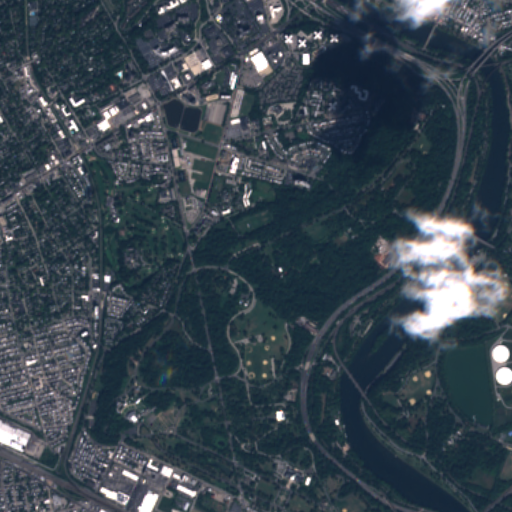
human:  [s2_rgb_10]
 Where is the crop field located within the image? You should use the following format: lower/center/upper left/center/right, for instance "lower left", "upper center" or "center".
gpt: The crop field is located in the center of the image.
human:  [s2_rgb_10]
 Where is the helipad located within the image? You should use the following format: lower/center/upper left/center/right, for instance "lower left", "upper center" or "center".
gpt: The helipad is located in the upper center of the image.
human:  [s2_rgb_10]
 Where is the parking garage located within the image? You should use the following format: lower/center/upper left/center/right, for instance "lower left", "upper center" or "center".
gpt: The parking garage is located in the upper left of the image.
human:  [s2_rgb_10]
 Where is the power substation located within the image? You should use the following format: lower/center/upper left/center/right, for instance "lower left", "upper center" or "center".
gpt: The power substation is located in the upper left of the image.
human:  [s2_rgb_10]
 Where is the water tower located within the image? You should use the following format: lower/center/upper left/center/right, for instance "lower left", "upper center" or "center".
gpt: The water tower is located in the upper center of the image.
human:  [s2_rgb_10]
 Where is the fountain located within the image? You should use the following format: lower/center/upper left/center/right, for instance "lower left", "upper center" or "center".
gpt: The fountain is located in the lower center of the image.
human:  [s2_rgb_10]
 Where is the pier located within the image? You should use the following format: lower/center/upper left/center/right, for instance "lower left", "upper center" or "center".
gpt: The pier is located in the right of the image.
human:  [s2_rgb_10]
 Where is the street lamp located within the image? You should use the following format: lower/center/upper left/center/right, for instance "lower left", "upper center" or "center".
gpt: The street lamp is located in the upper left of the image.
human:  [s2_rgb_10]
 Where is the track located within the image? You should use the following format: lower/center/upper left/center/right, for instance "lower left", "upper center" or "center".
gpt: There is no track in the image.